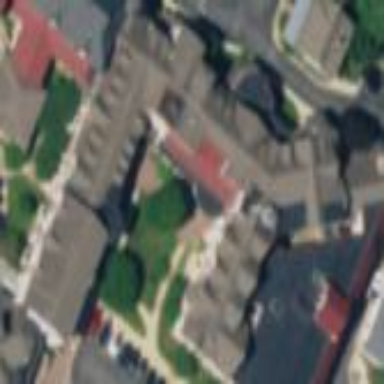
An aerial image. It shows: Residential building with gabled brown roof.